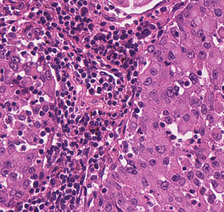
Tumor epithelial tissue: yes
Tumor-associated stroma tissue: yes
Normal tissue: no